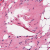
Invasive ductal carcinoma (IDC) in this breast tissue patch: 0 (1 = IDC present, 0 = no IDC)